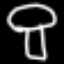
Label: mushroom